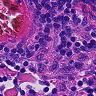
Metastatic tissue present: no